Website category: sports
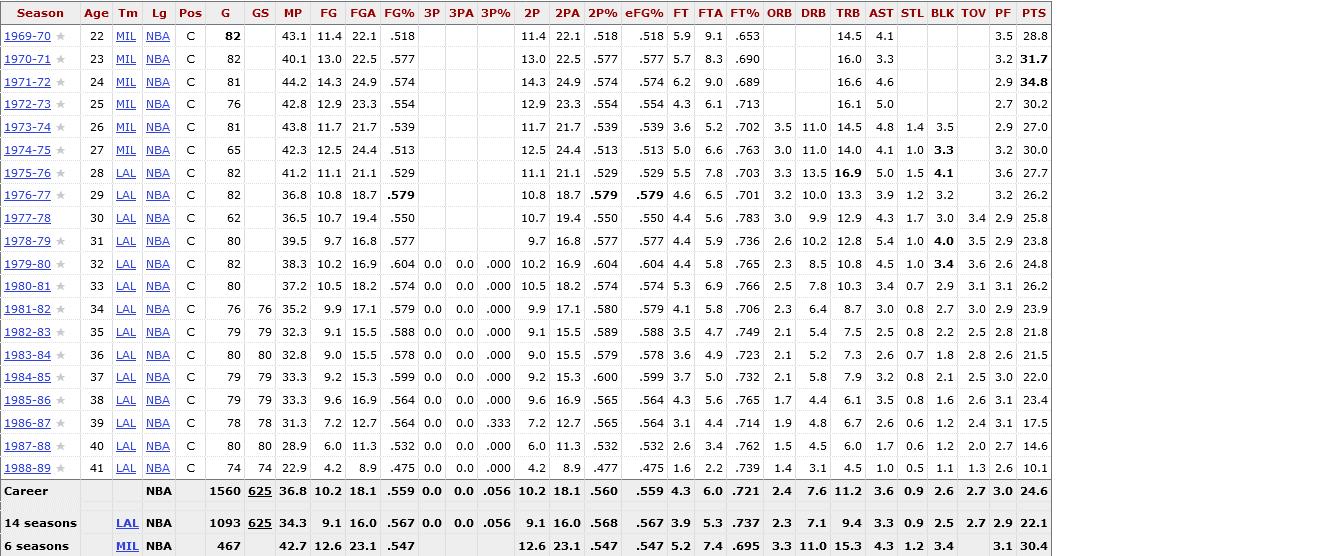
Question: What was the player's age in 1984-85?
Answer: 37

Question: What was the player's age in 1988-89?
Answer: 41

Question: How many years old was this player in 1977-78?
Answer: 30

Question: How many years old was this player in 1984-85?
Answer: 37

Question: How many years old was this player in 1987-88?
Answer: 40

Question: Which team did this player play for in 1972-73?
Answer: MIL

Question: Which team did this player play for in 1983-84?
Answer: LAL

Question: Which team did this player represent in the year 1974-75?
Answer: MIL

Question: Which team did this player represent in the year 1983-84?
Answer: LAL

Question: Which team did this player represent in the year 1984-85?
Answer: LAL

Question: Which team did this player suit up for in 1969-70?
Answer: MIL

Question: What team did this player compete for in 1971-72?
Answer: MIL

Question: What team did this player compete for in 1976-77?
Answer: LAL

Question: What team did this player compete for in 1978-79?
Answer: LAL

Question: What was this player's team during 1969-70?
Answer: MIL

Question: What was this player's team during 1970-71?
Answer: MIL

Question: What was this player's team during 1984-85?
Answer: LAL

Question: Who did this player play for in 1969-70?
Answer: MIL

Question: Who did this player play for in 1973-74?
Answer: MIL

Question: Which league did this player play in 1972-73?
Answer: NBA

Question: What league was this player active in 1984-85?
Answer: NBA

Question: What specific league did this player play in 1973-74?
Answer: NBA

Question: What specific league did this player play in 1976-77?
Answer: NBA

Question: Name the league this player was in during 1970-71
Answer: NBA

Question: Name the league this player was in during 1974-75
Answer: NBA

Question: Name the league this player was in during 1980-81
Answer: NBA

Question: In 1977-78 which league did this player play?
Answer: NBA

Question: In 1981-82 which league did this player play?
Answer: NBA

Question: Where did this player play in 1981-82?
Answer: NBA

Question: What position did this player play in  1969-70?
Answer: C

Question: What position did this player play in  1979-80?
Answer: C

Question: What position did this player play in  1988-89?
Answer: C

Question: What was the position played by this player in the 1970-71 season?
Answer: C

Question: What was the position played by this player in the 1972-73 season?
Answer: C

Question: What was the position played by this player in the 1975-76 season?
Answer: C

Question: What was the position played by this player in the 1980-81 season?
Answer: C

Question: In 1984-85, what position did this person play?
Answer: C

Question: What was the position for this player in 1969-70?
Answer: C

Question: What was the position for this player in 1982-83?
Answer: C

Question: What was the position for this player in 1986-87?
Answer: C

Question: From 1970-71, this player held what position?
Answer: C

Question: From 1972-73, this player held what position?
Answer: C

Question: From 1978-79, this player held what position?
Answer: C

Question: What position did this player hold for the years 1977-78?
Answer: C

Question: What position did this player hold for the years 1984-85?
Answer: C

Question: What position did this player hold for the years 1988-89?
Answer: C

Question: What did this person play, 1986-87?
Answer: C

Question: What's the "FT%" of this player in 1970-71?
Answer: .690

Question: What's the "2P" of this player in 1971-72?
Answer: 14.3

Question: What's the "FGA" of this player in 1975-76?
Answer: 21.1

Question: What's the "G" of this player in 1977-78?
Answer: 62

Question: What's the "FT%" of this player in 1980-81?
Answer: .766

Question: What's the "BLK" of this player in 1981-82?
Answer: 2.7

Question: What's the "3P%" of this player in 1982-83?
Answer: .000

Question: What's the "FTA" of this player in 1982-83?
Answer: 4.7

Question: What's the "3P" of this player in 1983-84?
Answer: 0.0

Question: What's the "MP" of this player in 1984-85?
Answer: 33.3

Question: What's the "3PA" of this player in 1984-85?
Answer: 0.0

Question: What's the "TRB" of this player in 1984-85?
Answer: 7.9

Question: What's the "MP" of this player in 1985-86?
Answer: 33.3

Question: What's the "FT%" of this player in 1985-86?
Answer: .765

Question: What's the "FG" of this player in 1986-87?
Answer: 7.2

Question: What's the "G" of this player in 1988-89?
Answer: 74

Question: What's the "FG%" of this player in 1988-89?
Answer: .475